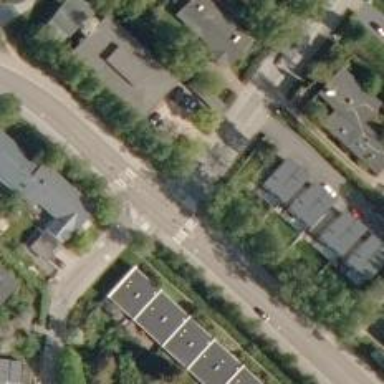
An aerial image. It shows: Road with "give way" sign.